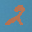
Label: 2